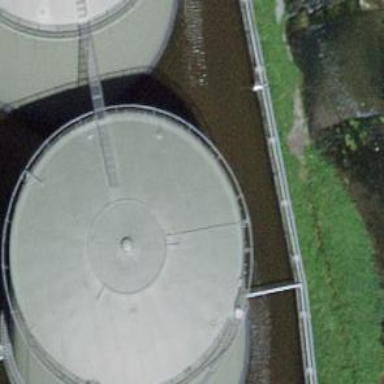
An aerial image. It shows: Storage tank that is man-made.